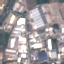
Label: Industrial